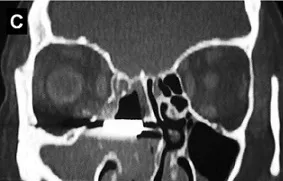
Coronal reconstructions.
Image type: radiology (ct)